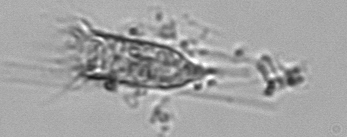
Label: Eutintinnus